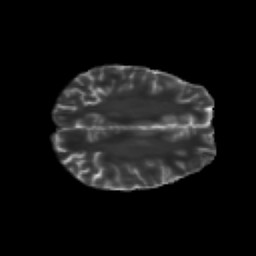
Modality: T2w
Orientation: axial
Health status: healthy
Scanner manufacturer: siemens
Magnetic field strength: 3 T
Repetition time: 10 s
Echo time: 0.092 s